Question: is it possible to achieve this?
I need to draw a graph and it's based on categories.
Each category will have an subcategory and this will an aggregator.
This will be a column bar chart and i must draw something like this.
Look.

Exaplanation:
Agg 1 and 2 will be fixed categories in xAxis.
But Cat 1, Cat 2, Cat... will be dynamic over it.
Data will be the column bars in the specified Cat group.
I dunno if this graph can handle what i want and even if its possible. I only know how to draw simple graphs and don't found any example like this.
I've tried stacks but don't got what I want or used it wrong.
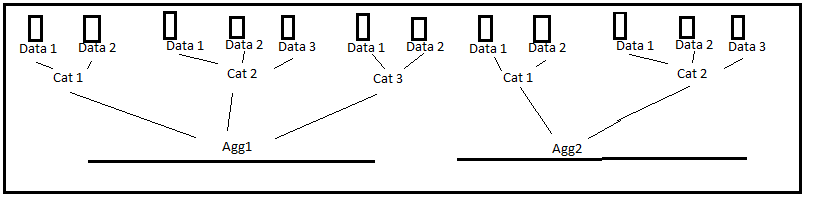
Answer: There is not a built in way to achieve this in Highcharts.
One thing you do is spoof it, using multiple x axes, making use of the axis offset property, and setting different categories and/or tickpositions on the different axes.
There is also a feature request that you can add your votes and/or comments to here:
<URL>
Relevant thread from old help forum:
<URL>